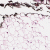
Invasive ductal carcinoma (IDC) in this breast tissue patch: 0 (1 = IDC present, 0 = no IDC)